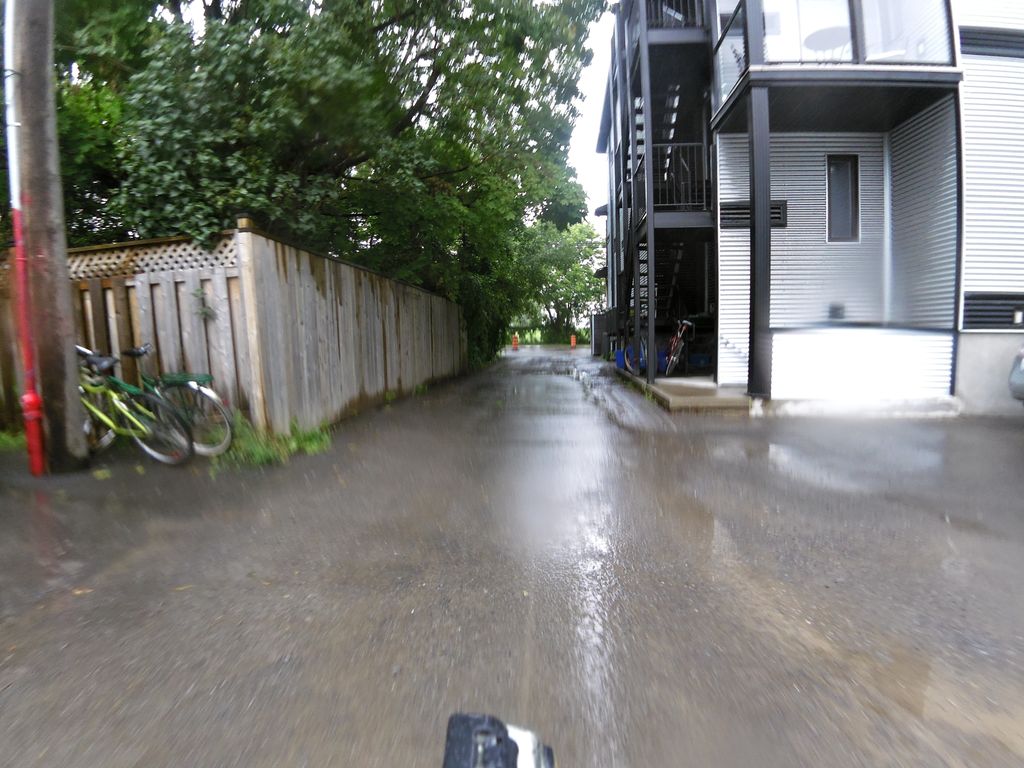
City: ottawa-gatineau